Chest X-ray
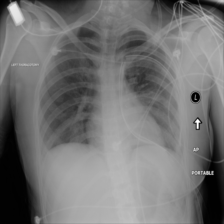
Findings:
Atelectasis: negative
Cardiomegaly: negative
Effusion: negative
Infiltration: negative
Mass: negative
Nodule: negative
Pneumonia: negative
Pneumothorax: negative
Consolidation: negative
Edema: negative
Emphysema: negative
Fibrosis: negative
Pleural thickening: negative
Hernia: negative